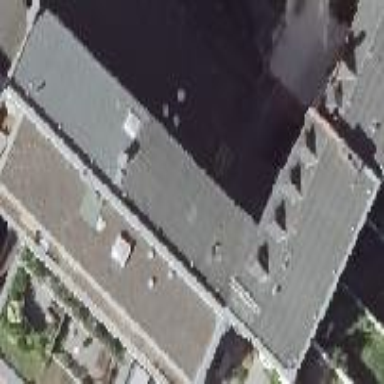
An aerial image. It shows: Grey apartments building with red gambrel roof made of roof tiles.